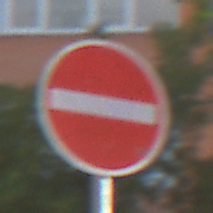
Verkehrszeichen: VerbotDerEinfahrt
Umgebung: Outdoor, Suburban
Tageszeit: MorningAfternoon
Wetter: PartlyCloudy
Licht: Natural
Jahreszeit: NotSpecified
Kontrast: HighContrast